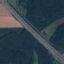
Land use / land cover: Highway